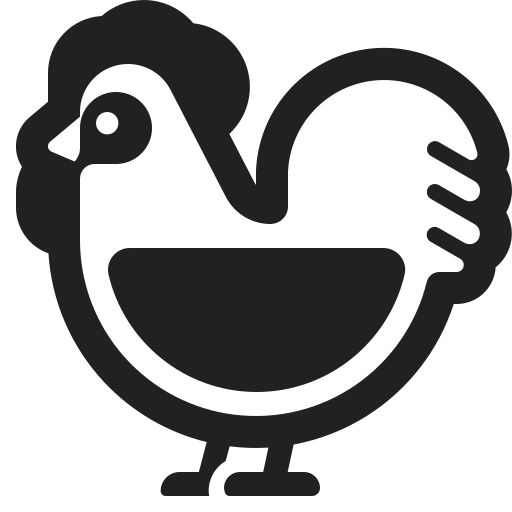
rooster high contrast